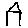
Label: house